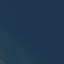
Land use / land cover class: SeaLake